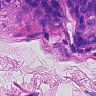
Metastatic tissue present: yes